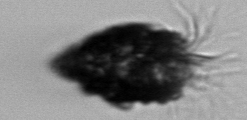
Label: Tintinnopsis